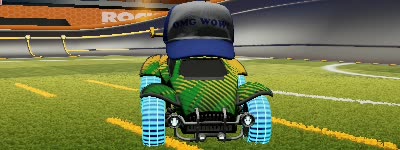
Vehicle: octane